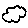
Label: cloud